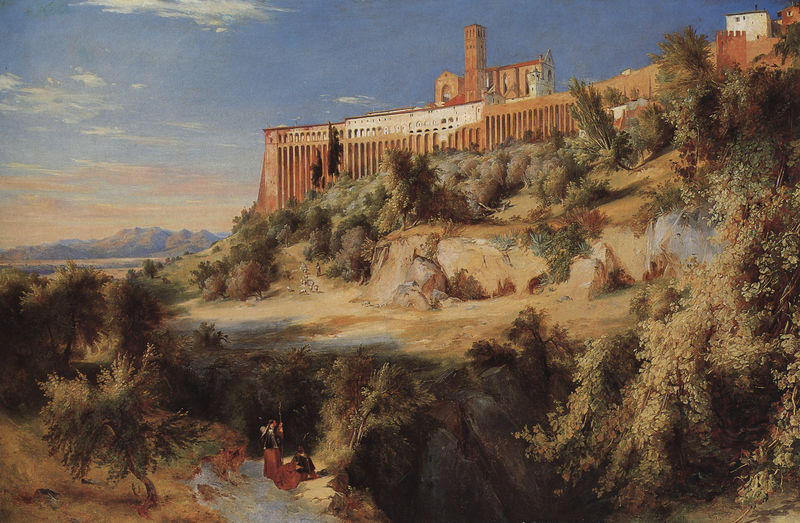
Titel: Blick auf Assisi
Künstler: Karl Blechen
Standort: München
Institution: Neue Pinakothek
Schlagwörter: baum, berg, blau, blätter, felsen, gemälde, gruppe, himmel, laub, mann, schatten, wasser, weiß, wolken, bäume, frauen, gelb, grün, kirchturm, landschaft, menschen, ocker, sand, see, stadt, teich, ufer, braun, fenster, frau, grau, hintergrund, hut, kleider, licht, männer, orange, pfeiler, schwarz, säulen, gebäude, gras, haus, rot, schloss, weg, wolke, beige, architektur, steine, öl, bach, erde, ferne, gräser, horizont, häuser, hügel, natur, strauch, busch, büsche, gebüsch, gewässer, kirche, sonne, sträucher, paar, pflanzen, tal, wald, anhöhe, schornstein, turm, aussicht, fassade, italien, naturalismus, perspektive, pflaster, stab, abhang, berge, fels, gebirge, hang, wüste, mauer, farbe, tag, violett, vegetation, schlucht, steil, backstein, ausflug, rast, pilaster, romantik, staffage, lanze, abendrot, hoch, zinnen, ruine, antike, burg, glockenturm, kloster, orient, palast, wandern, festung, abgrund, soldat, waffe, nonne, arkaden, langhaus, mauern, wanderer, krieger, priester, romanik, stadtmauer, mönche, palmen, tempel, verblauung, viereckig, balu, aquädukt, plateau, speer, gestrüpp, jerusalem, hirte, gestrüp, campanile, klenze, schinkel, zinne, oliven, schafherde, sträuche, trum, stützmauern, pilger, klostermauern, assisi, verbläuung, olivenhain, blechen, häus, horizong, verblauen, turma, substruktionen, missionare, orientaliste, antik', befestigungsbauten, hochgelegen, pinpon, s.francesco, pilgertracht, pelerin